Question: Ok, my case is like this.
First off, the thing I doing is taking the contact name via the address book, and display the name, the name might contain english, non-english (chinese, japanese or etc.), symbol and so on. The problem I facing now is the non-english character do not group according to the group, which let said suppose the 'X' is fall under group 'G', but it display in the next group. Like below, that chinese word should fall under group 'G'.

I have saw one condition in the code is when it is not within the A - Z, it will group them in the '#' group. The code is not written by me, I currently doing a bug fixing thingy. Then this index thing is fully customize by hand, so ...
Is there any way to know whether the character is symbol, or a non-english character?! Or is there a way we can get the contact from the address book by group???
Below code is the part that check the character where it suppose to group.
'''
name = [name stringByTrimmingCharactersInSet:[NSCharacterSet punctuationCharacterSet]];
selectCharacter = [[name uppercaseString] characterAtIndex:0];
if( (selectCharacter > 'Z') || (selectCharacter < 'A')){
selectCharacter = '#';
}
if( currentCharacter != selectCharacter ){
// Store Old
if( currentCharacter > 0 ){
NSMutableArray * data = [allPeopleSectionIndex lastObject];
[data insertObject:[NSNumber numberWithInt:currentCount] atIndex:2];
}
// Setup for New
currentCharacter = selectCharacter;
currentCount = 1;
currentCharacterIndex ++;
// 0: char, 1: section start, 2: count
NSMutableArray * data = [[NSMutableArray alloc] initWithObjects:
[NSString stringWithFormat:@"%c", currentCharacter],
[NSNumber numberWithInt:i],
[NSNumber numberWithInt:0],
nil];
[allPeopleSectionIndex addObject:data];
[data release];
} else {
currentCount++;
}
'''
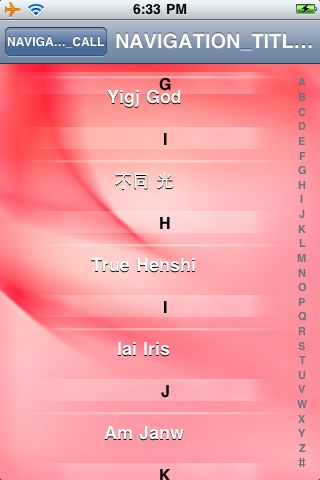
Answer: I have found a way to read the chinese character and organize them according to A-Z alphabet. Here is the file that I find from this <URL>. I will include the code incase some of you need. Please note, Im not sure it is a proper way or not.
Let said I call this class as Pinyin.
'''
@interface Pinyin : NSObject {
}
- (char) pinyinFirstLetter:(unsigned short) hanzi;
@end
'''
'''
#import "Pinyin.h"
#define HANZI_START 19968
#define HANZI_COUNT 20902
@implementation Pinyin
static char firstLetterArray[HANZI_COUNT] = "ydkqsxnwzssxjbymgcczqpssqbycdscdqldylybssjgyqzjjfgcclzznwdwzjljpfyynnjjtmynzwzhflzppqhgccyynmjqyxxgd"
"nnsnsjnjnsnnmlnrxyfsngnnnnqzggllyjlnyzssecykyyhqwjssggyxyqyjtwktjhychmnxjtlhjyqbyxdldwrrjnwysrldzjpc"
"bzjjbrcfslnczstzfxxchtrqggddlyccssymmrjcyqzpwwjjyfcrwfdfzqpyddwyxkyjawjffxjbcftzyhhycyswccyxsclcxxwz"
"cxnbgnnxbxlzsqsbsjpysazdhmdzbqbscwdzzyytzhbtsyyfzgntnxjywqnknphhlxgybfmjnbjhhgqtjcysxstkzglyckglysmz"
"xyalmeldccxgzyrjxjzlnjzcqkcnnjwhjczccqljststbnhbtyxceqxkkwjyflzqlyhjxspsfxlmpbysxxxytccnylllsjxfhjxp"
"jbtffyabyxbcczbzyclwlczggbtssmdtjcxpthyqtgjjxcjfzkjzjqnlzwlslhdzbwjncjzyzsqnycqynzcjjwybrtwpyftwexcs"
"kdzctbyhyzqyyjxzcfbzzmjyxxsdczottbzljwfckscsxfyrlrygmbdthjxsqjccsbxyytswfbjdztnbcnzlcyzzpsacyzzsqqcs"
"hzqydxlbpjllmqxqydzxsqjtzpxlcglqdcwzfhctdjjsfxjejjtlbgxsxjmyjjqpfzasyjnsydjxkjcdjsznbartcclnjqmwnqnc"
"lllkbdbzzsyhqcltwlccrshllzntylnewyzyxczxxgdkdmtcedejtsyyssdqdfmxdbjlkrwnqlybglxnlgtgxbqjdznyjsjyjcjm"
"rnymgrcjczgjmzmgxmmryxkjnymsgmzzymknfxmbdtgfbhcjhkylpfmdxlxjjsmsqgzsjlqdldgjycalcmzcsdjllnxdjffffjcn"
"fnnffpfkhkgdpqxktacjdhhzdddrrcfqyjkqccwjdxhwjlyllzgcfcqjsmlzpbjjblsbcjggdckkdezsqcckjgcgkdjtjllzycxk"
"lqccgjcltfpcqczgwbjdqyzjjbyjhsjddwgfsjgzkcjctllfspkjgqjhzzljplgjgjjthjjyjzccmlzlyqbgjwmljkxzdznjqsyz"
"mljlljkywxmkjlhskjhbmclyymkxjqlbmllkmdxxkwyxwslmlpsjqqjqxyqfjtjdxmxxllcrqbsyjbgwynnggbcnxpjtgpapfgdj"
"qbhbncfjyzjkjkhxqfgqckfhygkhdkllsdjqxpqyaybnqsxqnszswhbsxwhxwbzzxdmndjbsbkbbzklylxgwxjjwaqzmywsjqlsj"
"xxjqwjeqxnchetlzalyyyszzpnkyzcptlshtzcfycyxyljsdcjqagyslcllyyysslqqqnldxzsccscadycjysfsgbfrsszqsbxjp"
"sjysdrckgjlgtkzjzbdktcsyqpyhstcldjnhmymcgxyzhjdctmhltxzhylamoxyjcltyfbqqjpfbdfehthsqhzywwcncxcdwhowg"
"yjlegmdqcwgfjhcsntmydolbygnqwesqpwnmlrydzszzlyqpzgcwxhnxpyxshmdqjgztdppbfbhzhhjyfdzwkgkzbldnzsxhqeeg"
"zxylzmmzyjzgszxkhkhtxexxgylyapsthxdwhzydpxagkydxbhnhnkdnjnmyhylpmgecslnzhkxxlbzzlbmlsfbhhgsgyyggbhsc"
"yajtxglxtzmcwzydqdqmngdnllszhngjzwfyhqswscelqajynytlsxthaznkzzsdhlaxxtwwcjhqqtddwzbcchyqzflxpslzqgpz"
"sznglydqtbdlxntctajdkywnsyzljhhdzckryyzywmhychhhxhjkzwsxhdnxlyscqydpslyzwmypnkxyjlkchtyhaxqsyshxasmc"
"hkdscrsgjpwqsgzjlwwschsjhsqnhnsngndantbaalczmsstdqjcjktscjnxplggxhhgoxzcxpdmmhldgtybynjmxhmrzplxjzck"
"zxshflqxxcdhxwzpckczcdytcjyxqhlxdhypjqxnlsyydzozjnhhqezysjyayxkypdgxddnsppyzndhthrhxydpcjjhtcnnctlhb"
"ynyhmhzllnnxmylllmdcppxhmxdkycyrdltxjchhznxclcclylnzsxnjzzlnnnnwhyqsnjhxynttdkyjpychhyegkcwtwlgjrlgg"
"tgtygyhpyhylqyqgcwyqkpyyettttlhyylltyttsylnyzwgywgpydqqzzdqnnkcqnmjjzzbxtqfjkdffbtkhzkbxdjjkdjjtlbwf"
"zpptkqtztgpdwntpjyfalqmkgxbcclzfhzcllllanpnxtjklcclgyhdzfgyddgcyyfgydxkssendhykdndknnaxxhbpbyyhxccga"
"pfqyjjdmlxcsjzllpcnbsxgjyndybwjspcwjlzkzddtacsbkzdyzypjzqsjnkktknjdjgyepgtlnyqnacdntcyhblgdzhbbydmjr"
"egkzyheyybjmcdtafzjzhgcjnlghldwxjjkytcyksssmtwcttqzlpbszdtwcxgzagyktywxlnlcpbclloqmmzsslcmbjcsdzkydc"
"zjgqjdsmcytzqqlnzqzxssbpkdfqmddzzsddtdmfhtdycnaqjqkypbdjyyxtljhdrqxlmhkydhrnlklytwhllrllrcxylbnsrnzz"
"symqzzhhkyhxksmzsyzgcxfbnbsqlfzxxnnxkxwymsddyqnggqmmyhcdzttfgyyhgsbttybykjdnkyjbelhdypjqnfxfdnkzhqks"
"byjtzbxhfdsbdaswpawajldyjsfhblcnndnqjtjnchxfjsrfwhzfmdrfjyxwzpdjkzyjympcyznynxfbytfyfwygdbnzzzdnytxz"
"emmqbsqehxfznbmflzzsrsyqjgsxwzjsprytjsjgskjjgljjynzjjxhgjkymlpyyycxycgqzswhwlyrjlpxslcxmnsmwklcdnkny"
"npsjszhdzeptxmwywxyysywlxjqcqxzdclaeelmcpjpclwbxsqhfwrtfnjtnqjhjqdxhwlbyccfjlylkyynldxnhycstyywncjtx"
"ywtrmdrqnwqcmfjdxzmhmayxnwmyzqtxtlmrspwwjhanbxtgzypxyyrrclmpamgkqjszycymyjsnxtplnbappypylxmyzkynldgy"
"jzcchnlmzhhanqnbgwqtzmxxmllhgdzxnhxhrxycjmffxywcfsbssqlhnndycannmtcjcypnxnytycnnymnmsxndlylysljnlxys"
"sqmllyzlzjjjkyzzcsfbzxxmstbjgnxnchlsnmcjscyznfzlxbrnnnylmnrtgzqysatswryhyjzmgdhzgzdwybsscskxsyhytsxg"
"cqgxzzbhyxjscrhmkkbsczjyjymkqhzjfnbhmqhysnjnzybknqmcjgqhwlsnzswxkhljhyybqcbfcdsxdldspfzfskjjzwzxsddx"
"jseeegjscssygclxxnwwyllymwwwgydkzjggggggsycknjwnjpcxbjjtqtjwdsspjxcxnzxnmelptfsxtllxcljxjjljsxctnswx"
"lennlyqrwhsycsqnybyaywjejqfwqcqqcjqgxaldbzzyjgkgxbltqyfxjltpydkyqhpmatlcndnkxmtxynhklefxdllegqtymsaw"
"hzmljtkynxlyjzljeeyybqqffnlyxhdsctgjhxywlkllxqkcctnhjlqmkkzgcyygllljdcgydhzwypysjbzjdzgyzzhywyfqdtyz"
"szyezklymgjjhtsmqwyzljyywzcsrkqyqltdxwcdrjalwsqzwbdcqyncjnnszjlncdcdtlzzzacqqzzddxyblxcbqjylzllljddz"
"jgyqyjzyxnyyyexjxksdaznyrdlzyyynjlslldyxjcykywnqcclddnyyynycgczhjxcclgzqjgnwnncqqjysbzzxyjxjnxjfzbsb"
"dsfnsfpzxhdwztdmpptflzzbzdmyypqjrsdzsqzsqxbdgcpzswdwcsqzgmdhzxmwwfybpngphdmjthzsmmbgzmbzjcfzhfcbbnmq"
"dfmbcmcjxlgpnjbbxgyhyyjgptzgzmqbqdcgybjxlwnkydpdymgcftpfxyztzxdzxtgkptybbclbjaskytssqyymscxfjhhlslls"
"jpqjjqaklyldlycctsxmcwfgngbqxllllnyxtyltyxytdpjhnhgnkbyqnfjyyzbyyessessgdyhfhwtcqbsdzjtfdmxhcnjzymqw"
"srxjdzjqbdqbbsdjgnfbknbxdkqhmkwjjjgdllthzhhyyyyhhsxztyyyccbdbpypzyccztjpzywcbdlfwzcwjdxxhyhlhwczxjtc"
"nlcdpxnqczczlyxjjcjbhfxwpywxzpcdzzbdccjwjhmlxbqxxbylrddgjrrctttgqdczwmxfytmmzcwjwxyywzzkybzcccttqnhx"
"nwxxkhkfhtswoccjybcmpzzykbnnzpbthhjdlszddytyfjpxyngfxbyqxzbhxcpxxtnzdnnycnxsxlhkmzxlthdhkghxxsshqyhh"
"cjyxglhzxcxnhekdtgqxqypkdhentykcnymyyjmkqyyyjxzlthhqtbyqhxbmyhsqckwwyllhcyylnneqxqwmcfbdccmljggxdqkt"
"lxkknqcdgcjwyjjlyhhqyttnwchhxcxwherzjydjccdbqcdgdnyxzdhcqrxcbhztqcbxwgqwyybxhmbymykdyecmqkyaqyngyzsl"
"fnkkqgyssqyshngjctxkzycssbkyxhyylstycxqthysmnscpmmgcccccmnztasmgqzjhklosjylswtmqzyqkdzljqqyplzycztcq"
"qpbbcjzclpkhqcyyxxdtdddsjcxffllchqxmjlwcjcxtspycxndtjshjwhdqqqckxyamylsjhmlalygxcyydmamdqmlmcznnyybz"
"xkyflmcncmlhxrcjjhsylnmtjggzgywjxsrxcwjgjqhqzdqjdcjjskjkgdzcgjjyjylxzxxcdqhhheslmhlfsbdjsyyshfyssczq"
"lpbdrfnztzdkykhsccgkwtqzckmsynbcrxqbjyfaxpzzedzcjykbcjwhyjbqzzywnyszptdkzpfpbaztklqnhbbzptpptyzzybhn"
"ydcpzmmcycqmcjfzzdcmnlfpbplngqjtbttajzpzbbdnjkljqylnbzqhksjznggqstzkcxchpzsnbcgzkddzqanzgjkdrtlzldwj"
"njzlywtxndjzjhxnatncbgtzcsskmljpjytsnwxcfjwjjtkhtzplbhsnjssyjbhbjyzlstlsbjhdnwqpslmmfbjdwajyzccjtbnn"
"nzwxxcdslqgdsdpdzgjtqqpsqlyyjzlgyhsdlctcbjtktyczjtqkbsjlgnnzdncsgpynjzjjyyknhrpwszxmtncszzyshbyhyzax"
"ywkcjtllckjjtjhgcssxyqyczbynnlwqcglzgjgqyqcczssbcrbcskydznxjsqgxssjmecnstjtpbdlthzwxqwqczexnqczgwesg"
"ssbybstscslccgbfsdqnzlccglllzghzcthcnmjgyzazcmsksstzmmzckbjygqljyjppldxrkzyxccsnhshhdznlzhzjjcddcbcj"
"xlbfqbczztpqdnnxljcthqzjgylklszzpcjdscqjhjqkdxgpbajynnsmjtzdxlcjyryynhjbngzjkmjxltbsllrzpylssznxjhll"
"hyllqqzqlsymrcncxsljmlzltzldwdjjllnzggqxppskyggggbfzbdkmwggcxmcgdxjmcjsdycabxjdlnbcddygskydqdxdjjyxh"
"saqazdzfslqxxjnqzylblxxwxqqzbjzlfbblylwdsljhxjyzjwtdjcyfqzqzzdzsxzzqlzcdzfxhwspynpqzmlpplffxjjnzzyls"
"jnyqzfpfzgsywjjjhrdjzzxtxxglghtdxcskyswmmtcwybazbjkshfhgcxmhfqhyxxyzftsjyzbxyxpzlchmzmbxhzzssyfdmncw"
"dabazlxktcshhxkxjjzjsthygxsxyyhhhjwxkzxssbzzwhhhcwtzzzpjxsyxqqjgzyzawllcwxznxgyxyhfmkhydwsqmnjnaycys"
"pmjkgwcqhylajgmzxhmmcnzhbhxclxdjpltxyjkdyylttxfqzhyxxsjbjnayrsmxyplckdnyhlxrlnllstycyyqygzhhsccsmcct"
"zcxhyqfpyyrpbflfqnntszlljmhwtcjqyzwtlnmlmdwmbzzsnzrbpdddlqjjbxtcsnzqqygwcsxfwzlxccrszdzmcyggdyqsgtnn"
"nlsmymmsyhfbjdgyxccpshxczcsbsjyygjmpbwaffyfnxhydxzylremzgzzyndsznlljcsqfnxxkptxzgxjjgbmyyssnbtylbnlh"
"bfzdcyfbmgqrrmzszxysjtznnydzzcdgnjafjbdknzblczszpsgcycjszlmnrznbzzldlnllysxsqzqlcxzlsgkbrxbrbzcycxzj"
"zeeyfgklzlnyhgzcgzlfjhgtgwkraajyzkzqtsshjjxdzyznynnzyrzdqqhgjzxsszbtkjbbfrtjxllfqwjgclqtymblpzdxtzag"
"bdhzzrbgjhwnjtjxlkscfsmwlldcysjtxkzscfwjlbnntzlljzllqblcqmqqcgcdfpbphzczjlpyyghdtgwdxfczqyyyqysrclqz"
"fklzzzgffcqnwglhjycjjczlqzzyjbjzzbpdcsnnjgxdqnknlznnnnpsntsdyfwwdjzjysxyyczcyhzwbbyhxrylybhkjksfxtjj"
"mmchhlltnyymsxxyzpdjjycsycwmdjjkqyrhllngpngtlyycljnnnxjyzfnmlrgjjtyzbsyzmsjyjhgfzqmsyxrszcytlrtqzsst"
"kxgqkgsptgxdnjsgcqcqhmxggztqydjjznlbznxqlhyqgggthqscbyhjhhkyygkggcmjdzllcclxqsftgjslllmlcskctbljszsz"
"mmnytpzsxqhjcnnqnyexzqzcpshkzzyzxxdfgmwqrllqxrfztlystctmjcsjjthjnxtnrztzfqrhcgllgcnnnnjdnlnnytsjtlny"
"xsszxcgjzyqpylfhdjsbbdczgjjjqzjqdybssllcmyttmqnbhjqmnygjyeqyqmzgcjkpdcnmyzgqllslnclmholzgdylfzslncnz"
"lylzcjeshnyllnxnjxlyjyyyxnbcljsswcqqnnyllzldjnllzllbnylnqchxyyqoxccqkyjxxxyklksxeyqhcqkkkkcsnyxxyqxy"
"gwtjohthxpxxhsnlcykychzzcbwqbbwjqcscszsslcylgddsjzmmymcytsdsxxscjpqqsqylyfzychdjynywcbtjsydchcyddjlb"
"djjsodzyqyskkyxdhhgqjyohdyxwgmmmazdybbbppbcmnnpnjzsmtxerxjmhqdntpjdcbsnmssythjtslmltrcplzszmlqdsdmjm"
"qpnqdxcfrnnfsdqqyxhyaykqyddlqyyysszbydslntfgtzqbzmchdhczcwfdxtmqqsphqwwxsrgjcwnntzcqmgwqjrjhtqjbbgwz"
"fxjhnqfxxqywyyhyscdydhhqmrmtmwctbszppzzglmzfollcfwhmmsjzttdhlmyffytzzgzyskjjxqyjzqbhmbzclyghgfmshpcf"
"zsnclpbqsnjyzslxxfpmtyjygbxlldlxpzjyzjyhhzcywhjylsjexfszzywxkzjlnadymlymqjpwxxhxsktqjezrpxxzghmhwqpw"
"qlyjjqjjzszcnhjlchhnxjlqwzjhbmzyxbdhhypylhlhlgfwlcfyytlhjjcwmscpxstkpnhjxsntyxxtestjctlsslstdlllwwyh"
"dnrjzsfgxssyczykwhtdhwjglhtzdqdjzxxqgghltzphcsqfclnjtclzpfstpdynylgmjllycqhynspchylhqyqtmzymbywrfqyk"
"jsyslzdnjmpxyyssrhzjnyqtqdfzbwwdwwrxcwggyhxmkmyyyhmxmzhnksepmlqqmtcwctmxmxjpjjhfxyyzsjzhtybmstsyjznq"
"jnytlhynbyqclcycnzwsmylknjxlggnnpjgtysylymzskttwlgsmzsylmpwlcwxwqcssyzsyxyrhssntsrwpccpwcmhdhhxzdzyf"
"jhgzttsbjhgyglzysmyclllxbtyxhbbzjkssdmalhhycfygmqypjyjqxjllljgclzgqlycjcctotyxmtmshllwlqfxymzmklpszz"
"cxhkjyclctyjcyhxsgyxnnxlzwpyjpxhjwpjpwxqqxlxsdhmrslzzydwdtcxknstzshbsccstplwsscjchjlcgchssphylhfhhxj"
"sxallnylmzdhzxylsxlmzykcldyahlcmddyspjtqjzlngjfsjshctsdszlblmssmnyymjqbjhrzwtyydchjljapzwbgqxbkfnbjd"
"llllyylsjydwhxpsbcmljpscgbhxlqhyrljxyswxhhzlldfhlnnymjljyflyjycdrjlfsyzfsllcqyqfgqyhnszlylmdtdjcnhbz"
"llnwlqxygyyhbmgdhxxnhlzzjzxczzzcyqzfngwpylcpkpykpmclgkdgxzgxwqbdxzzkzfbddlzxjtpjpttbythzzdwslcpnhslt"
"jxxqlhyxxxywzyswttzkhlxzxzpyhgzhknfsyhntjrnxfjcpjztwhplshfcrhnslxxjxxyhzqdxqwnnhyhmjdbflkhcxcwhjfyjc"
"fpqcxqxzyyyjygrpynscsnnnnchkzdyhflxxhjjbyzwttxnncyjjymswyxqrmhxzwfqsylznggbhyxnnbwttcsybhxxwxyhhxyxn"
"knyxmlywrnnqlxbbcljsylfsytjzyhyzawlhorjmnsczjxxxyxchcyqryxqzddsjfslyltsffyxlmtyjmnnyyyxltzcsxqclhzxl"
"wyxzhnnlrxkxjcdyhlbrlmbrdlaxksnlljlyxxlynrylcjtgncmtlzllcyzlpzpzyawnjjfybdyyzsepckzzqdqpbpsjpdyttbdb"
"bbyndycncpjmtmlrmfmmrwyfbsjgygsmdqqqztxmkqwgxllpjgzbqrdjjjfpkjkcxbljmswldtsjxldlppbxcwkcqqbfqbccajzg"
"mykbhyhhzykndqzybpjnspxthlfpnsygyjdbgxnhhjhzjhstrstldxskzysybmxjlxyslbzyslzxjhfybqnbylljqkygzmcyzzym"
"ccslnlhzhwfwyxzmwyxtynxjhbyymcysbmhysmydyshnyzchmjjmzcaahcbjbbhblytylsxsnxgjdhkxxtxxnbhnmlngsltxmrhn"
"lxqqxmzllyswqgdlbjhdcgjyqyymhwfmjybbbyjyjwjmdpwhxqldyapdfxxbcgjspckrssyzjmslbzzjfljjjlgxzgyxyxlszqkx"
"bexyxhgcxbpndyhwectwwcjmbtxchxyqqllxflyxlljlssnwdbzcmyjclwswdczpchqekcqbwlcgydblqppqzqfnqdjhymmcxtxd"
"rmzwrhxcjzylqxdyynhyyhrslnrsywwjjymtltllgtqcjzyabtckzcjyccqlysqxalmzynywlwdnzxqdllqshgpjfjljnjabcqzd"
"jgthhsstnyjfbswzlxjxrhgldlzrlzqzgsllllzlymxxgdzhgbdphzpbrlwnjqbpfdwonnnhlypcnjccndmbcpbzzncyqxldomzb"
"lzwpdwyygdstthcsqsccrsssyslfybnntyjszdfndpdhtqzmbqlxlcmyffgtjjqwftmnpjwdnlbzcmmcngbdzlqlpnfhyymjylsd"
"chdcjwjcctljcldtljjcbddpndsszycndbjlggjzxsxnlycybjjxxcbylzcfzppgkcxqdzfztjjfjdjxzbnzyjqctyjwhdyczhym"
"djxttmpxsplzcdwslshxypzgtfmlcjtacbbmgdewycyzxdszjyhflystygwhkjyylsjcxgywjcbllcsnddbtzbsclyzczzssqdll"
"mjyyhfllqllxfdyhabxggnywyypllsdldllbjcyxjznlhljdxyyqytdlllbngpfdfbbqbzzmdpjhgclgmjjpgaehhbwcqxajhhhz"
"chxyphjaxhlphjpgpzjqcqzgjjzzgzdmqyybzzphyhybwhazyjhykfgdpfqsdlzmljxjpgalxzdaglmdgxmmzqwtxdxxpfdmmssy"
"mpfmdmmkxksyzyshdzkjsysmmzzzmdydyzzczxbmlstmdyemxckjmztyymzmzzmsshhdccjewxxkljsthwlsqlyjzllsjssdppmh"
"nlgjczyhmxxhgncjmdhxtkgrmxfwmckmwkdcksxqmmmszzydkmsclcmpcjmhrpxqpzdsslcxkyxtwlkjyahzjgzjwcjnxyhmmbml"
"gjxmhlmlgmxctkzmjlyscjsyszhsyjzjcdajzhbsdqjzgwtkqxfkdmsdjlfmnhkzqkjfeypzyszcdpynffmzqykttdzzefmzlbnp"
"plplpbpszalltnlkckqzkgenjlwalkxydpxnhsxqnwqnkxqclhyxxmlnccwlymqyckynnlcjnszkpyzkcqzqljbdmdjhlasqlbyd"
"wqlwdgbqcryddztjybkbwszdxdtnpjdtcnqnfxqqmgnseclstbhpwslctxxlpwydzklnqgzcqapllkqcylbqmqczqcnjslqzdjxl"
"ddhpzqdljjxzqdjyzhhzlkcjqdwjppypqakjyrmpzbnmcxkllzllfqpylllmbsglzysslrsysqtmxyxzqzbscnysyztffmzzsmzq"
"hzssccmlyxwtpzgxzjgzgsjzgkddhtqggzllbjdzlsbzhyxyzhzfywxytymsdnzzyjgtcmtnxqyxjscxhslnndlrytzlryylxqht"
"xsrtzcgyxbnqqzfhykmzjbzymkbpnlyzpblmcnqyzzzsjztjctzhhyzzjrdyzhnfxklfzslkgjtctssyllgzrzbbjzzklpkbczys"
"nnyxbjfbnjzzxcdwlzyjxzzdjjgggrsnjkmsmzjlsjywqsnyhqjsxpjztnlsnshrnynjtwchglbnrjlzxwjqxqkysjycztlqzybb"
"ybyzjqdwgyzcytjcjxckcwdkkzxsnkdnywwyyjqyytlytdjlxwkcjnklccpzcqqdzzqlcsfqchqqgssmjzzllbjjzysjhtsjdysj"
"qjpdszcdchjkjzzlpycgmzndjxbsjzzsyzyhgxcpbjydssxdzncglqmbtsfcbfdzdlznfgfjgfsmpnjqlnblgqcyyxbqgdjjqsrf"
"kztjdhczklbsdzcfytplljgjhtxzcsszzxstjygkgckgynqxjplzbbbgcgyjzgczqszlbjlsjfzgkqqjcgycjbzqtldxrjnbsxxp"
"zshszycfwdsjjhxmfczpfzhqhqmqnknlyhtycgfrzgnqxcgpdlbzcsczqlljblhbdcypscppdymzzxgyhckcpzjgslzlnscnsldl"
"xbmsdlddfjmkdqdhslzxlsznpqpgjdlybdskgqlbzlnlkyyhzttmcjnqtzzfszqktlljtyyllnllqyzqlbdzlslyyzxmdfszsnxl"
"xznczqnbbwskrfbcylctnblgjpmczzlstlxshtzcyzlzbnfmqnlxflcjlyljqcbclzjgnsstbrmhxzhjzclxfnbgxgtqncztmsfz"
"kjmssncljkbhszjntnlzdntlmmjxgzjyjczxyhyhwrwwqnztnfjscpyshzjfyrdjsfscjzbjfzqzchzlxfxsbzqlzsgyftzdcszx"
"zjbjpszkjrhxjzcgbjkhcggtxkjqglxbxfgtrtylxqxhdtsjxhjzjjcmzlcqsbtxwqgxtxxhxftsdkfjhzyjfjxnzldlllcqsqqz"
"qwqxswqtwgwbzcgcllqzbclmqjtzgzyzxljfrmyzflxnsnxxjkxrmjdzdmmyxbsqbhgzmwfwygmjlzbyytgzyccdjyzxsngnyjyz"
"nbgpzjcqsyxsxrtfyzgrhztxszzthcbfclsyxzlzqmzlmplmxzjssfsbysmzqhxxnxrxhqzzzsslyflczjrcrxhhzxqndshxsjjh"
"qcjjbcynsysxjbqjpxzqplmlxzkyxlxcnlcycxxzzlxdlllmjyhzxhyjwkjrwyhcpsgnrzlfzwfzznsxgxflzsxzzzbfcsyjdbrj"
"krdhhjxjljjtgxjxxstjtjxlyxqfcsgswmsbctlqzzwlzzkxjmltmjyhsddbxgzhdlbmyjfrzfcgclyjbpmlysmsxlszjqqhjzfx"
"gfqfqbphngyyqxgztnqwyltlgwgwwhnlfmfgzjmgmgbgtjflyzzgzyzaflsspmlbflcwbjztljjmzlpjjlymqtmyyyfbgygqzgly"
"zdxqyxrqqqhsxyyqxygjtyxfsfsllgnqcygycwfhcccfxpylypllzqxxxxxqqhhsshjzcftsczjxspzwhhhhhapylqnlpqafyhxd"
"ylnkmzqgggddesrenzltzgchyppcsqjjhclljtolnjpzljlhymhezdydsqycddhgznndzclzywllznteydgnlhslpjjbdgwxpcnn"
"tycklkclwkllcasstknzdnnjttlyyzssysszzryljqkcgdhhyrxrzydgrgcwcgzqffbppjfzynakrgywyjpqxxfkjtszzxswzddf"
"bbqtbgtzkznpzfpzxzpjszbmqhkyyxyldkljnypkyghgdzjxxeaxpnznctzcmxcxmmjxnkszqnmnlwbwwqjjyhclstmcsxnjcxxt"
"pcnfdtnnpglllzcjlspblpgjcdtnjjlyarscffjfqwdpgzdwmrzzcgodaxnssnyzrestyjwjyjdbcfxnmwttbqlwstszgybljpxg"
"lbnclgpcbjftmxzljylzxcltpnclcgxtfzjshcrxsfysgdkntlbyjcyjllstgqcbxnhzxbxklylhzlqzlnzcqwgzlgzjncjgcmnz"
"zgjdzxtzjxycyycxxjyyxjjxsssjstsstdppghtcsxwzdcsynptfbchfbblzjclzzdbxgcjlhpxnfzflsyltnwbmnjhszbmdnbcy"
"sccldnycndqlyjjhmqllcsgljjsyfpyyccyltjantjjpwycmmgqyysxdxqmzhszxbftwwzqswqrfkjlzjqqyfbrxjhhfwjgzyqac"
"myfrhcyybynwlpexcczsyyrlttdmqlrkmpbgmyyjprkznbbsqyxbhyzdjdnghpmfsgbwfzmfqmmbzmzdcgjlnnnxyqgmlrygqccy"
"xzlwdkcjcggmcjjfyzzjhycfrrcmtznzxhkqgdjxccjeascrjthpljlrzdjrbcqhjdnrhylyqjsymhzydwcdfryhbbydtssccwbx"
"glpzmlzjdqsscfjmmxjcxjytycghycjwynsxlfemwjnmkllswtxhyyyncmmcyjdqdjzglljwjnkhpzggflccsczmcbltbhbqjxqd"
"jpdjztghglfjawbzyzjltstdhjhctcbchflqmpwdshyytqwcnntjtlnnmnndyyyxsqkxwyyflxxnzwcxypmaelyhgjwzzjbrxxaq"
"jfllpfhhhytzzxsgqjmhspgdzqwbwpjhzjdyjcqwxkthxsqlzyymysdzgnqckknjlwpnsyscsyzlnmhqsyljxbcxtlhzqzpcycyk"
"pppnsxfyzjjrcemhszmnxlxglrwgcstlrsxbygbzgnxcnlnjlclynymdxwtzpalcxpqjcjwtcyyjlblxbzlqmyljbghdslssdmxm"
"bdczsxyhamlczcpjmcnhjyjnsykchskqmczqdllkablwjqsfmocdxjrrlyqchjmybyqlrhetfjzfrfksryxfjdwtsxxywsqjysly"
"xwjhsdlxyyxhbhawhwjcxlmyljcsqlkydttxbzslfdxgxsjkhsxxybssxdpwncmrptqzczenygcxqfjxkjbdmljzmqqxnoxslyxx"
"lylljdzptymhbfsttqqwlhsgynlzzalzxclhtwrrqhlstmypyxjjxmnsjnnbryxyjllyqyltwylqyfmlkljdnlltfzwkzhljmlhl"
"jnljnnlqxylmbhhlnlzxqchxcfxxlhyhjjgbyzzkbxscqdjqdsndzsygzhhmgsxcsymxfepcqwwrbpyyjqryqcyjhqqzyhmwffhg"
"zfrjfcdbxntqyzpcyhhjlfrzgpbxzdbbgrqstlgdgylcqmgchhmfywlzyxkjlypjhsywmqqggzmnzjnsqxlqsyjtcbehsxfszfxz"
"wfllbcyyjdytdthwzsfjmqqyjlmqsxlldttkghybfpwdyysqqrnqwlgwdebzwcyygcnlkjxtmxmyjsxhybrwfymwfrxyymxysctz"
"ztfykmldhqdlgyjnlcryjtlpsxxxywlsbrrjwxhqybhtydnhhxmmywytycnnmnssccdalwztcpqpyjllqzyjswjwzzmmglmxclmx"
"nzmxmzsqtzppjqblpgxjzhfljjhycjsrxwcxsncdlxsyjdcqzxslqyclzxlzzxmxqrjmhrhzjbhmfljlmlclqnldxzlllfyprgjy"
"nxcqqdcmqjzzxhnpnxzmemmsxykynlxsxtljxyhwdcwdzhqyybgybcyscfgfsjnzdrzzxqxrzrqjjymcanhrjtldbpyzbstjhxxz"
"ypbdwfgzzrpymnnkxcqbyxnbnfyckrjjcmjegrzgyclnnzdnkknsjkcljspgyyclqqjybzssqlllkjftbgtylcccdblsppfylgyd"
"tzjqjzgkntsfcxbdkdxxhybbfytyhbclnnytgdhryrnjsbtcsnyjqhklllzslydxxwbcjqsbxnpjzjzjdzfbxxbrmladhcsnclbj"
"dstblprznswsbxbcllxxlzdnzsjpynyxxyftnnfbhjjjgbygjpmmmmsszljmtlyzjxswxtyledqpjmpgqzjgdjlqjwjqllsdgjgy"
"gmscljjxdtygjqjjjcjzcjgdzdshqgzjggcjhqxsnjlzzbxhsgzxcxyljxyxyydfqqjhjfxdhctxjyrxysqtjxyefyyssyxjxncy"
"zxfxcsxszxyyschshxzzzgzzzgfjdldylnpzgsjaztyqzpbxcbdztzczyxxyhhscjshcggqhjhgxhsctmzmehyxgebtclzkkwytj"
"zrslekestdbcyhqqsayxcjxwwgsphjszsdncsjkqcxswxfctynydpccczjqtcwjqjzzzqzljzhlsbhpydxpsxshhezdxfptjqyzc"
"xhyaxncfzyyhxgnqmywntzsjbnhhgymxmxqcnssbcqsjyxxtyyhybcqlmmszmjzzllcogxzaajzyhjmchhcxzsxsdznleyjjzjbh"
"zwjzsqtzpsxzzdsqjjjlnyazphhyysrnqzthzhnyjyjhdzxzlswclybzyecwcycrylchzhzydzydyjdfrjjhtrsqtxyxjrjhojyn"
"xelxsfsfjzghpzsxzszdzcqzbyyklsgsjhczshdgqgxyzgxchxzjwyqwgyhksseqzzndzfkwyssdclzstsymcdhjxxyweyxczayd"
"mpxmdsxybsqmjmzjmtjqlpjyqzcgqhyjhhhqxhlhdldjqcfdwbsxfzzyyschtytyjbhecxhjkgqfxbhyzjfxhwhbdzfyzbchpnpg"
"dydmsxhkhhmamlnbyjtmpxejmcthqbzyfcgtyhwphftgzzezsbzegpbmdskftycmhbllhgpzjxzjgzjyxzsbbqsczzlzscstpgxm"
"jsfdcczjzdjxsybzlfcjsazfgszlwbczzzbyztzynswyjgxzbdsynxlgzbzfygczxbzhzftpbgzgejbstgkdmfhyzzjhzllzzgjq"
"zlsfdjsscbzgpdlfzfzszyzyzsygcxsnxxchczxtzzljfzgqsqqxcjqccccdjcdszzyqjccgxztdlgscxzsyjjqtcclqdqztqchq"
"qyzynzzzpbkhdjfcjfztypqyqttynlmbdktjcpqzjdzfpjsbnjlgyjdxjdcqkzgqkxclbzjtcjdqbxdjjjstcxnxbxqmslyjcxnt"
"jqwwcjjnjjlllhjcwqtbzqqczczpzzdzyddcyzdzccjgtjfzdprntctjdcxtqzdtjnplzbcllctdsxkjzqdmzlbznbtjdcxfczdb"
"czjjltqqpldckztbbzjcqdcjwynllzlzccdwllxwzlxrxntqjczxkjlsgdnqtddglnlajjtnnynkqlldzntdnycygjwyxdxfrsqs"
"tcdenqmrrqzhhqhdldazfkapbggpzrebzzykyqspeqjjglkqzzzjlysyhyzwfqznlzzlzhwcgkypqgnpgblplrrjyxcccgyhsfzf"
"wbzywtgzxyljczwhncjzplfflgskhyjdeyxhlpllllcygxdrzelrhgklzzyhzlyqszzjzqljzflnbhgwlczcfjwspyxzlzlxgccp"
"zbllcxbbbbnbbcbbcrnnzccnrbbnnldcgqyyqxygmqzwnzytyjhyfwtehznjywlccntzyjjcdedpwdztstnjhtymbjnyjzlxtsst"
"phndjxxbyxqtzqddtjtdyztgwscszqflshlnzbcjbhdlyzjyckwtydylbnydsdsycctyszyyebgexhqddwnygyclxtdcystqnygz"
"ascsszzdzlcclzrqxyywljsbymxshzdembbllyyllytdqyshymrqnkfkbfxnnsbychxbwjyhtqbpbsbwdzylkgzskyghqzjxhxjx"
"gnljkzlyycdxlfwfghljgjybxblybxqpqgntzplncybxdjyqydymrbeyjyyhkxxstmxrczzjwxyhybmcflyzhqyzfwxdbxbcwzms"
"lpdmyckfmzklzcyqycclhxfzlydqzpzygyjyzmdxtzfnnyttqtzhgsfcdmlccytzxjcytjmkslpzhysnwllytpzctzccktxdhxxt"
"qcyfksmqccyyazhtjplylzlyjbjxtfnyljyynrxcylmmnxjsmybcsysslzylljjgyldzdlqhfzzblfndsqkczfyhhgqmjdsxyctt"
"xnqnjpyybfcjtyyfbnxejdgyqbjrcnfyyqpghyjsyzngrhtknlnndzntsmgklbygbpyszbydjzsstjztsxzbhbscsbzczptqfzlq"
"flypybbjgszmnxdjmtsyskkbjtxhjcegbsmjyjzcstmljyxrczqscxxqpyzhmkyxxxjcljyrmyygadyskqlnadhrskqxzxztcggz"
"dlmlwxybwsyctbhjhcfcwzsxwwtgzlxqshnyczjxemplsrcgltnzntlzjcyjgdtclglbllqpjmzpapxyzlaktkdwczzbncctdqqz"
"qyjgmcdxltgcszlmlhbglkznnwzndxnhlnmkydlgxdtwcfrjerctzhydxykxhwfzcqshknmqqhzhhymjdjskhxzjzbzzxympajnm"
"ctbxlsxlzynwrtsqgscbptbsgzwyhtlkssswhzzlyytnxjgmjrnsnnnnlskztxgxlsammlbwldqhylakqcqctmycfjbslxclzjcl"
"xxknbnnzlhjphqplsxsckslnhpsfqcytxjjzljldtzjjzdlydjntptnndskjfsljhylzqqzlbthydgdjfdbyadxdzhzjnthqbykn"
"xjjqczmlljzkspldsclbblnnlelxjlbjycxjxgcnlcqplzlznjtsljgyzdzpltqcssfdmnycxgbtjdcznbgbqyqjwgkfhtnbyqzq"
"gbkpbbyzmtjdytblsqmbsxtbnpdxklemyycjynzdtldykzzxtdxhqshygmzsjycctayrzlpwltlkxslzcggexclfxlkjrtlqjaqz"
"ncmbqdkkcxglczjzxjhptdjjmzqykqsecqzdshhadmlzfmmzbgntjnnlhbyjbrbtmlbyjdzxlcjlpldlpcqdhlhzlycblcxccjad"
"qlmzmmsshmybhbnkkbhrsxxjmxmdznnpklbbrhgghfchgmnklltsyyycqlcskymyehywxnxqywbawykqldnntndkhqcgdqktgpkx"
"hcpdhtwnmssyhbwcrwxhjmkmzngwtmlkfghkjyldyycxwhyyclqhkqhtdqkhffldxqwytyydesbpkyrzpjfyyzjceqdzzdlattpb"
"fjllcxdlmjsdxegwgsjqxcfbssszpdyzcxznyxppzydlyjccpltxlnxyzyrscyyytylwwndsahjsygyhgywwaxtjzdaxysrltdps"
"syxfnejdxyzhlxlllzhzsjnyqyqyxyjghzgjcyjchzlycdshhsgczyjscllnxzjjyyxnfsmwfpyllyllabmddhwzxjmcxztzpmlq"
"chsfwzynctlndywlslxhymmylmbwwkyxyaddxylldjpybpwnxjmmmllhafdllaflbnhhbqqjqzjcqjjdjtffkmmmpythygdrjrdd"
"wrqjxnbysrmzdbyytbjhpymyjtjxaahggdqtmystqxkbtzbkjlxrbyqqhxmjjbdjntgtbxpgbktlgqxjjjcdhxqdwjlwrfmjgwqh"
"cnrxswgbtgygbwhswdwrfhwytjjxxxjyzyslphyypyyxhydqpxshxyxgskqhywbdddpplcjlhqeewjgsyykdpplfjthkjltcyjhh"
"jttpltzzcdlyhqkcjqysteeyhkyzyxxyysddjkllpymqyhqgxqhzrhbxpllnqydqhxsxxwgdqbshyllpjjjthyjkyphthyyktyez"
"yenmdshlzrpqfbnfxzbsftlgxsjbswyysksflxlpplbbblnsfbfyzbsjssylpbbffffsscjdstjsxtryjcyffsyzyzbjtlctsbsd"
"hrtjjbytcxyyeylycbnebjdsysyhgsjzbxbytfzwgenhhhthjhhxfwgcstbgxklstyymtmbyxjskzscdyjrcythxzfhmymcxlzns"
"djtxtxrycfyjsbsdyerxhljxbbdeynjghxgckgscymblxjmsznskgxfbnbbthfjyafxwxfbxmyfhdttcxzzpxrsywzdlybbktyqw"
"qjbzypzjznjpzjlztfysbttslmptzrtdxqsjehbnylndxljsqmlhtxtjecxalzzspktlzkqqyfsyjywpcpqfhjhytqxzkrsgtksq"
"czlptxcdyyzsslzslxlzmacpcqbzyxhbsxlzdltztjtylzjyytbzypltxjsjxhlbmytxcqrblzssfjzztnjytxmyjhlhpblcyxqj"
"qqkzzscpzkswalqsplczzjsxgwwwygyatjbbctdkhqhkgtgpbkqyslbxbbckbmllndzstbklggqkqlzbkktfxrmdkbftpzfrtppm"
"ferqnxgjpzsstlbztpszqzsjdhljqlzbpmsmmsxlqqnhknblrddnhxdkddjcyyljfqgzlgsygmjqjkhbpmxyxlytqwlwjcpbmjxc"
"yzydrjbhtdjyeqshtmgsfyplwhlzffnynnhxqhpltbqpfbjwjdbygpnxtbfzjgnnntjshxeawtzylltyqbwjpgxghnnkndjtmszs"
"qynzggnwqtfhclssgmnnnnynzqqxncjdqgzdlfnykljcjllzlmzznnnnsshthxjlzjbbhqjwwycrdhlyqqjbeyfsjhthnrnwjhwp"
"slmssgzttygrqqwrnlalhmjtqjsmxqbjjzjqzyzkxbjqxbjxshzssfglxmxnxfghkzszggslcnnarjxhnlllmzxelglxydjytlfb"
"kbpnlyzfbbhptgjkwetzhkjjxzxxglljlstgshjjyqlqzfkcgnndjsszfdbctwwseqfhqjbsaqtgypjlbxbmmywxgslzhglsgnyf"
"ljbyfdjfngsfmbyzhqffwjsyfyjjphzbyyzffwotjnlmftwlbzgyzqxcdjygzyyryzynyzwegazyhjjlzrthlrmgrjxzclnnnljj"
"yhtbwjybxxbxjjtjteekhwslnnlbsfazpqqbdlqjjtyyqlyzkdksqjnejzldqcgjqnnjsncmrfqthtejmfctyhypymhydmjncfgy"
"yxwshctxrljgjzhzcyyyjltkttntmjlzclzzayyoczlrlbszywjytsjyhbyshfjlykjxxtmzyyltxxypslqyjzyzyypnhmymdyyl"
"blhlsyygqllnjjymsoycbzgdlyxylcqyxtszegxhzglhwbljheyxtwqmakbpqcgyshhegqcmwyywljyjhyyzlljjylhzyhmgsljl"
"jxcjjyclycjbcpzjzjmmwlcjlnqljjjlxyjmlszljqlycmmgcfmmfpqqmfxlqmcffqmmmmhnznfhhjgtthxkhslnchhyqzxtmmqd"
"cydyxyqmyqylddcyaytazdcymdydlzfffmmycqcwzzmabtbyctdmndzggdftypcgqyttssffwbdttqssystwnjhjytsxxylbyyhh"
"whxgzxwznnqzjzjjqjccchykxbzszcnjtllcqxynjnckycynccqnxyewyczdcjycchyjlbtzyycqwlpgpyllgktltlgkgqbgychj"
"xy";
- (char) pinyinFirstLetter:(unsigned short) hanzi{
int index = hanzi - HANZI_START;
if (index >= 0 && index <= HANZI_COUNT) {
return firstLetterArray[index];
}else{
//anything that not recognize will return as a '#'
return '#';
}
}
@end
'''
This method will return the chinese character according to the english alphabet (but some Japanese Kanji will recognize as chinese though... which is not correct).
To use this method (example):
'''
char selectedChar = 0;
if ([name canBeConvertedToEncoding: NSASCIIStringEncoding]) {//if english
selectedChar = [[name uppercaseString] characterAtIndex:0];
}else { //if not english
Pinyin *pinyin = [[Pinyin alloc]init];
//return the english alphabet
selectedChar = [pinyin pinyinFirstLetter: /* Pass in the character here */];
[pinyin release];
}
'''
If you have any method, idea or recommendation please tell me too. I still need one method that can read Japanese and organize it into group.
credit go to the original author.